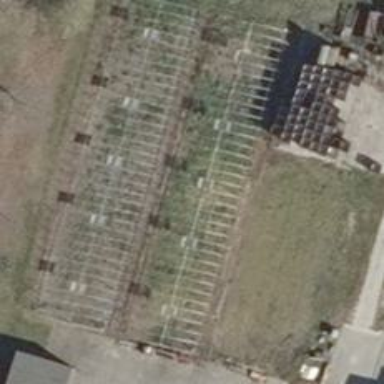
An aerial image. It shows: Greenhouse used for horticulture.